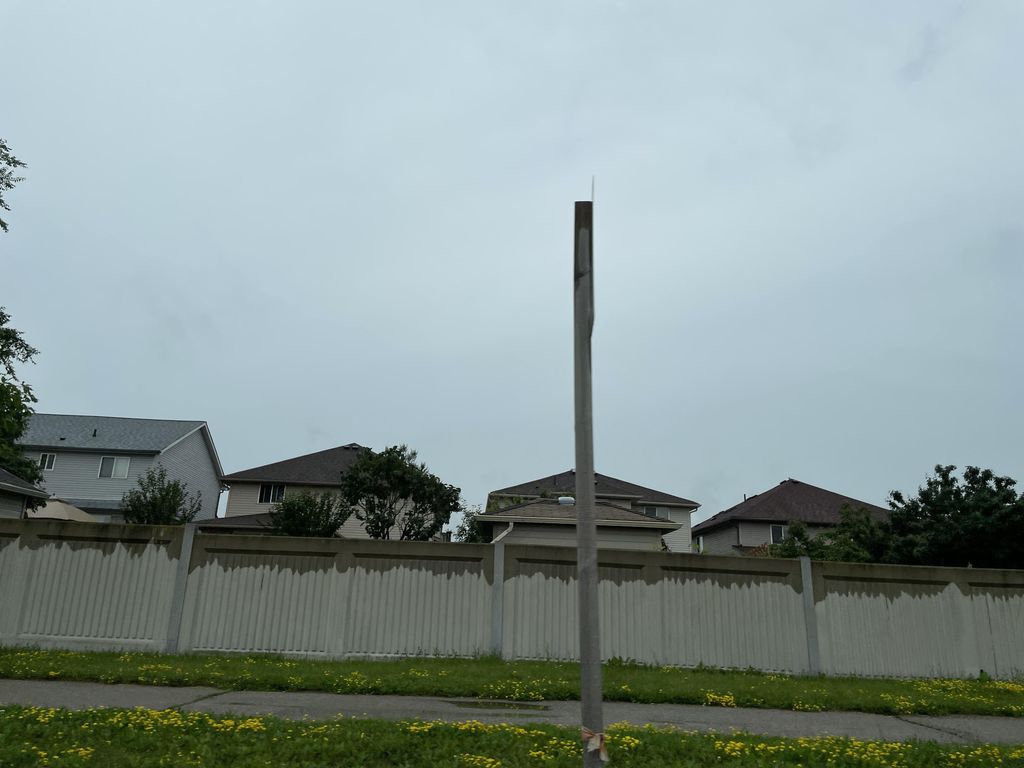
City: kitchener-waterloo